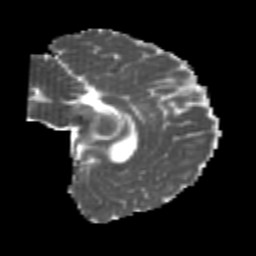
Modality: MD
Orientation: sagittal
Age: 22
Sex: female
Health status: healthy
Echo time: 0.074 s